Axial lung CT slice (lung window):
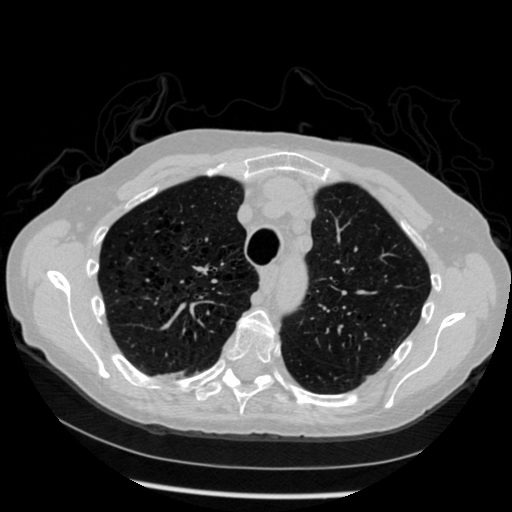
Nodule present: no